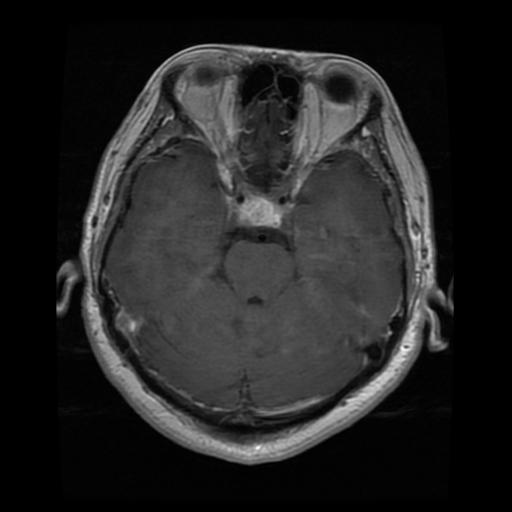
Label: pituitary